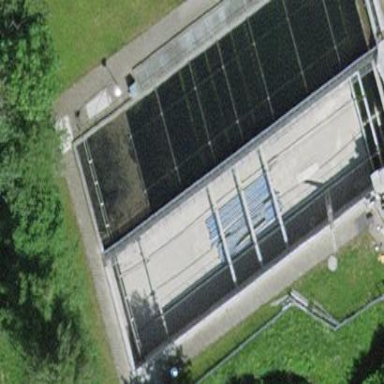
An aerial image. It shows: Body of wastewater.